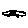
Label: car